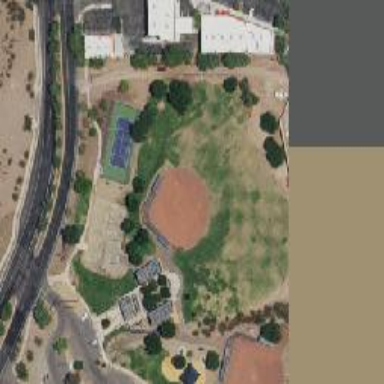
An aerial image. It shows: Softball pitch for leisure land activities.